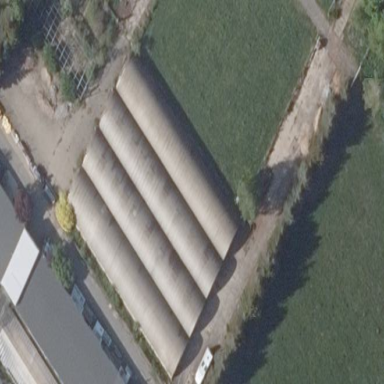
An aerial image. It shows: Greenhouse.